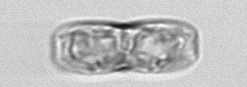
Label: pennate_morphotype1